Question: I would like to know how to make a plot in R where the y-axis is inverted such that the plotted data appears in what would be the fourth quadrant (<URL> quadrant.
For reference, the plot I am trying to make looks very similar to the following (<URL>:

I have found a number of questions online pertaining to reversing the on the y-axis, but these all still plot the data in the first quadrant. Can anyone suggest how I might produce a plot similar to that shown above?
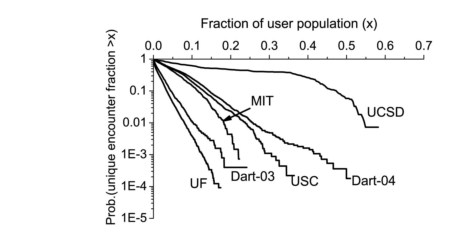
Answer: Just to provide a worked out answer, following the comments of @timriffe and @joran...
Use the function for minor log ticks from <URL>:
'''
minor.ticks.axis <- function(ax,n,t.ratio=0.5,mn,mx,...){
lims <- par("usr")
if(ax %in%c(1,3)) lims <- lims[1:2] else lims[3:4]
major.ticks <- pretty(lims,n=5)
if(missing(mn)) mn <- min(major.ticks)
if(missing(mx)) mx <- max(major.ticks)
major.ticks <- major.ticks[major.ticks >= mn & major.ticks <= mx]
labels <- sapply(major.ticks,function(i)
as.expression(bquote(10^ .(i)))
)
axis(ax,at=major.ticks,labels=labels,...)
n <- n+2
minors <- log10(pretty(10^major.ticks[1:2],n))-major.ticks[1]
minors <- minors[-c(1,n)]
minor.ticks = c(outer(minors,major.ticks,'+'))
minor.ticks <- minor.ticks[minor.ticks > mn & minor.ticks < mx]
axis(ax,at=minor.ticks,tcl=par("tcl")*t.ratio,labels=FALSE)
}
'''
Make some reproducible example data:
'''
x <- 1:8
y <- 10^(sort(runif(8, 1, 10), decreasing = TRUE))
'''
Plot without axes:
'''
plot(x, log10(y), # function to plot
xlab="", # suppress x labels
type = 'l', # specify line graph
xlim = c(min(x), (max(x)*1.3)), # extend axis limits to give space for text annotation
ylim = c(0, max(log10(y))), # ditto
axes = FALSE) # suppress both axes
'''
Add fancy log axis and turn tick labels right way up (thanks @joran!):
'''
minor.ticks.axis(2, 9, mn=0, mx=10, las=1)
'''
Add x-axis up the top:
'''
axis(3)
'''
Add x-axis label (thanks for the tip, @WojciechSobala)
'''
mtext("x", side = 3, line = 2)
'''
And add an annotation to the end of the line
'''
text(max(x), min(log10(y)), "Example", pos = 1)
'''
Here's the result: